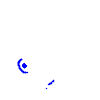
Particle: pion